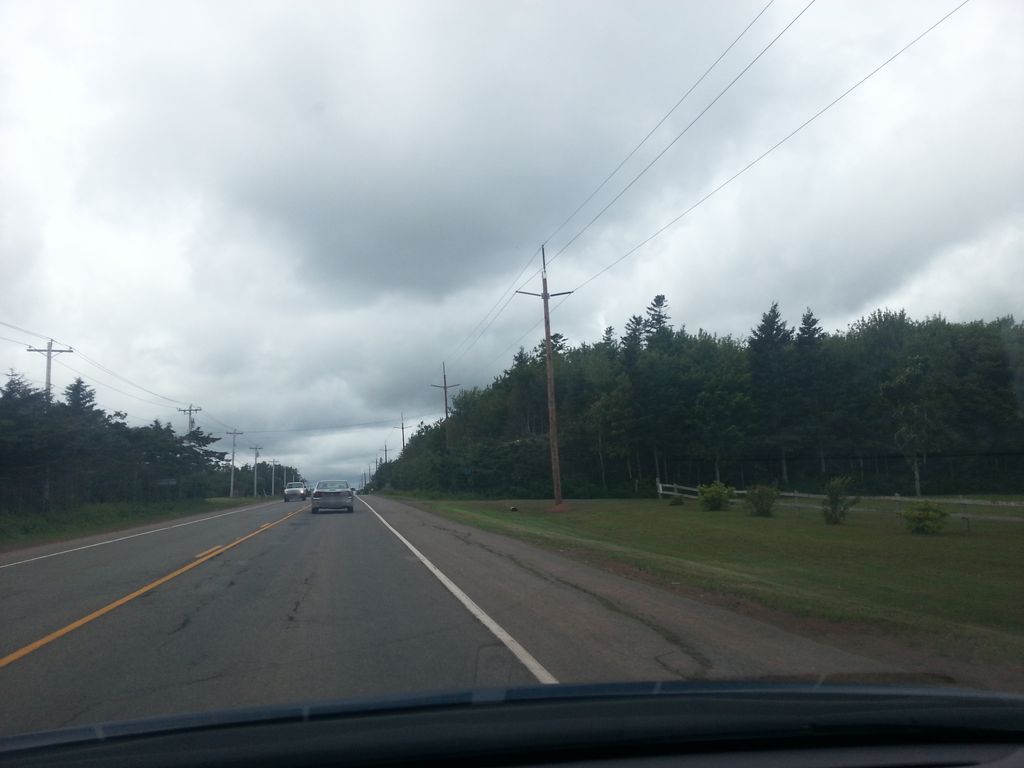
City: charlottetown